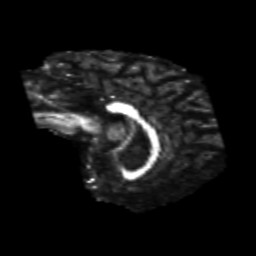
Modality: FA
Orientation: sagittal
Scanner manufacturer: siemens
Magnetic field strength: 3 T
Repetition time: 6.8 s
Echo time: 0.093 s